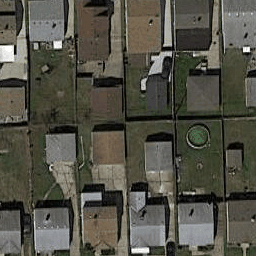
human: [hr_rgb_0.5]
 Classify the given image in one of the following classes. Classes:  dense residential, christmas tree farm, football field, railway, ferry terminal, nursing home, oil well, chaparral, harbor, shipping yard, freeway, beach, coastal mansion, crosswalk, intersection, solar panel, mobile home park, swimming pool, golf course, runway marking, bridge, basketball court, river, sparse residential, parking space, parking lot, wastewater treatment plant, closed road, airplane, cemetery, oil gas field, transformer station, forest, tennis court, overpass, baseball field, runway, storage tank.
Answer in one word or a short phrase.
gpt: dense residential